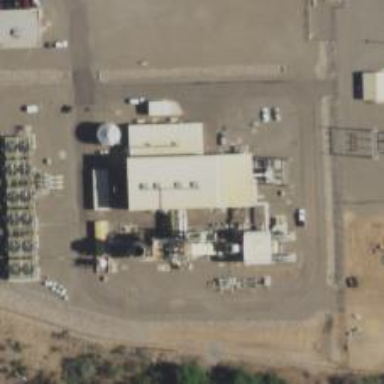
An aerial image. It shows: Gas turbine generator is in use.